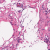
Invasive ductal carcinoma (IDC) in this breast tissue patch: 0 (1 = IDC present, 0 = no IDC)